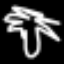
Label: palm tree